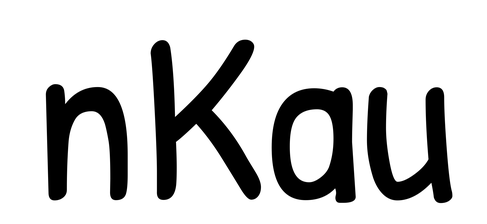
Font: PatrickHand-Regular